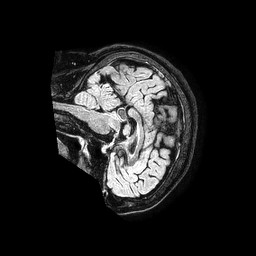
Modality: FLAIR
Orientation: sagittal
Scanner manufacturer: philips
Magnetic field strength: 1.5 T
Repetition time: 4.8 s
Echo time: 0.3 s